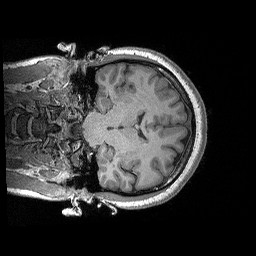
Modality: T1w
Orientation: coronal
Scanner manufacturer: siemens
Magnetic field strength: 3 T
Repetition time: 2.3 s
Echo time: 0.00298 s